Aerial crown-view tile of a tropical tree (Barro Colorado Island, Panama), acquired 20250715:
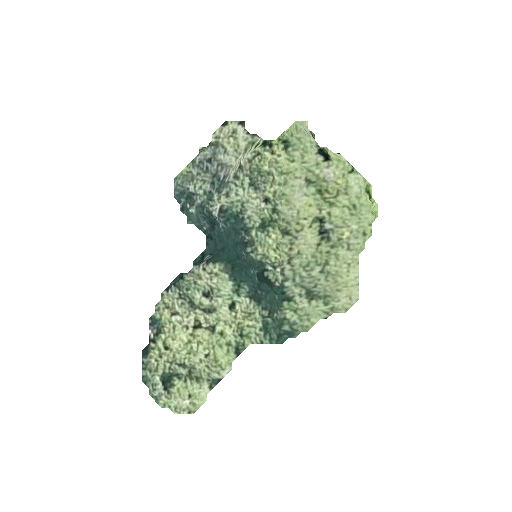
Species: Cordia alliodora
GBIF accepted scientific name: Cordia alliodora
Crown area: 60.411 m²